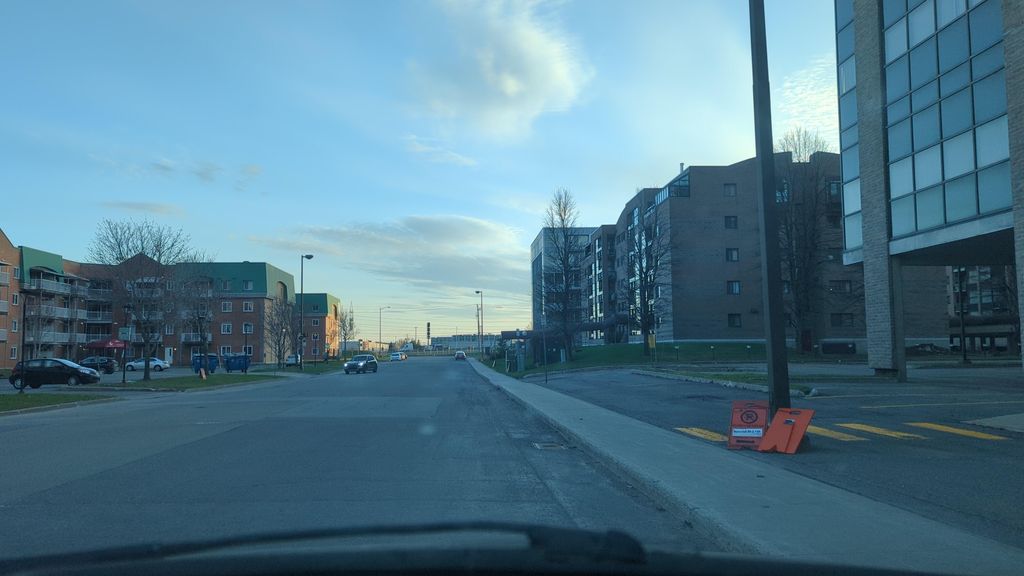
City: quebec_city